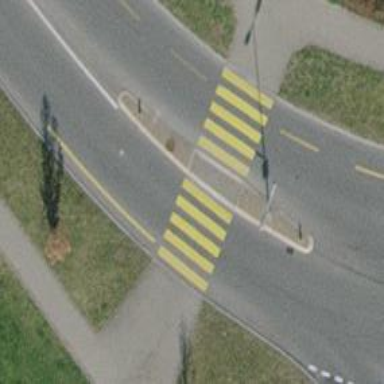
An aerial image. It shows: Kerb barrier.